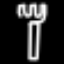
Label: fork